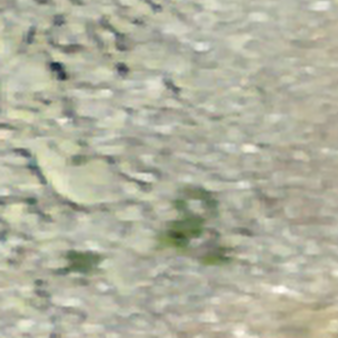
Label: other